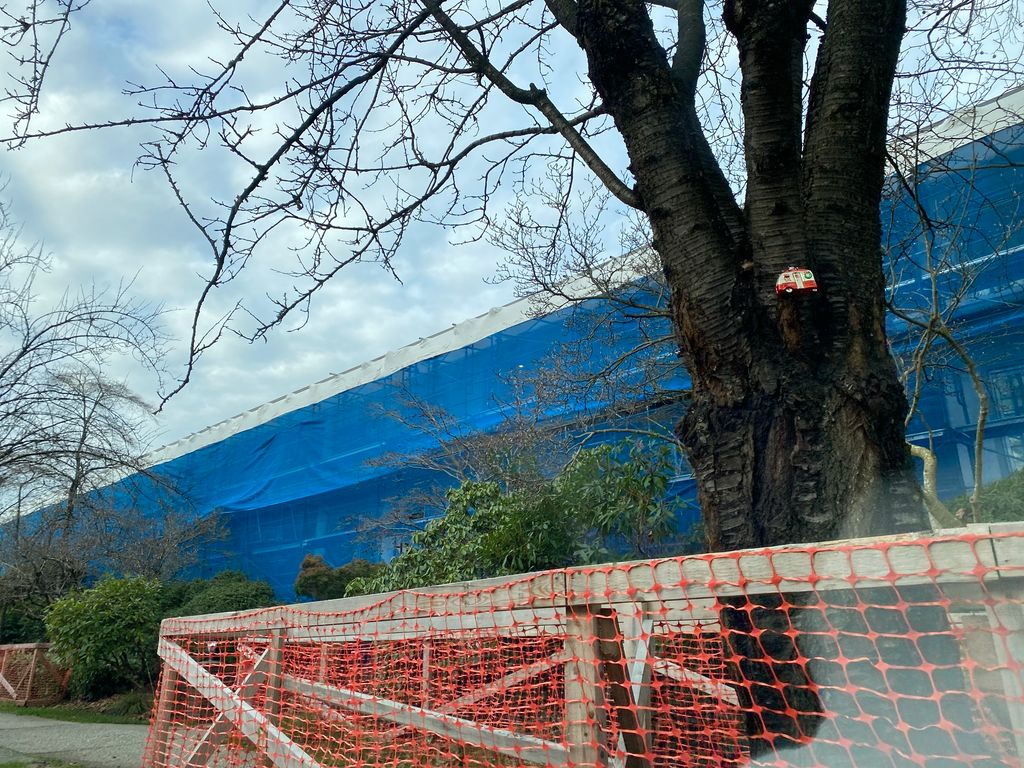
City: vancouver